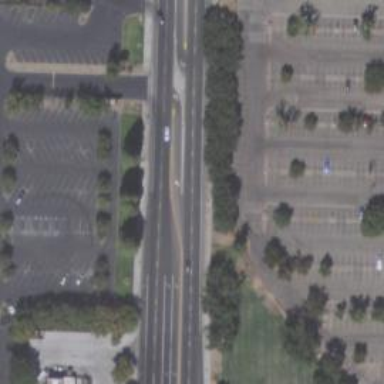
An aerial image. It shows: Asphalt road with secondary link designation.